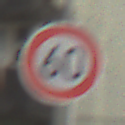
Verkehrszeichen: Geschwindigkeit60
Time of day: MorningAfternoon
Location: Outdoor (Urban)
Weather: Overcast
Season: NotSpecified
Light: Natural